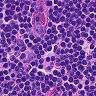
Metastatic tissue present: no